Question: I have two tabels user and friends,
The tabel looks like this:
'''
[id, name, image, location, highschool_name, highschool_year, college_name, college_year, graduteschool_name, graduate_year ]
'''
And the tabel looks like this:
'''
[id, uid, name, image, higschool_name, college_name, graduateschool_name, user_id]
'''
I would like to group Users friends by eduaction:
- - -
Like this photoshop mockup I made:

I am dev in Rails 3 and would like to use active record to do this, any tip or ideas are welcome.
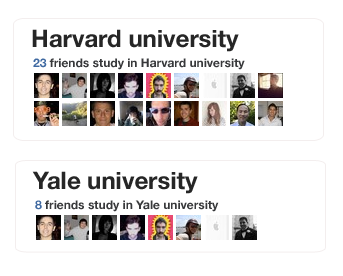
Answer: You should create higschool, college and graduateschool models and use relations to users.
And friends data should be on user model.
So you should have
'''
User
has_many :friendships
has_many :friends, :through => :friendships
has_many :inverse_friendships, :class_name => "Friendship", :foreign_key => "friend_id"
has_many :inverse_friends, :through => :inverse_friendships, :source => :user
belongs_to :higschool
belongs_to :college
belongs_to :graduateschool
Friendship
belongs_to :user
belongs_to :friend, :class_name => "User"
Higschool
has_many :users
College
has_many :users
Graduateschool
has_many :users
'''
So, now I think you can do something like.
'''
@higschool_friends = Hash[]
current_user.friends.group_by(&:higschool) do | higschool, friends |
@higschool_friends[higschool] = friends
end
@college_friends = Hash[]
current_user.friends.group_by(&:college) do | college, friends |
@college_friends[college] = friends
end
@graduateschool_friends = Hash[]
current_user.friends.group_by(&:graduateschool) do | graduateschool, friends |
@graduateschool_friends[graduateschool] = friends
end
'''